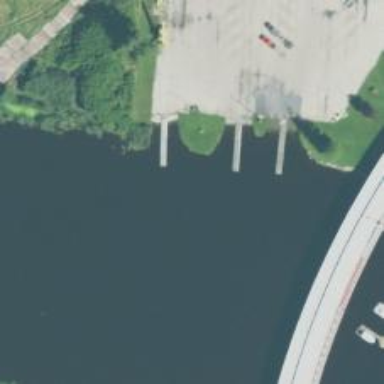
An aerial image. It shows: Slipway on leisure land.